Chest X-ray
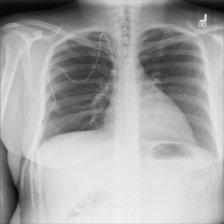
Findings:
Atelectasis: negative
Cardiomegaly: negative
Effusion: negative
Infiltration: negative
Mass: negative
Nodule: negative
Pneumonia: negative
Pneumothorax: negative
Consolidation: negative
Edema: negative
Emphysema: negative
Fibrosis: negative
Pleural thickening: negative
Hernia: negative